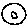
Label: circle